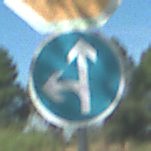
Verkehrszeichen: VorgeschriebeneFahrtrichtungGeradeausOderLinks
Zusatzzeichen oben: Stop
Umgebung: Outdoor, Special
Tageszeit: Midday
Wetter: PartlyCloudy
Licht: Natural
Jahreszeit: NotSpecified
Kontrast: HighContrast